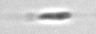
Label: flagellate_morphotype3